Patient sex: M
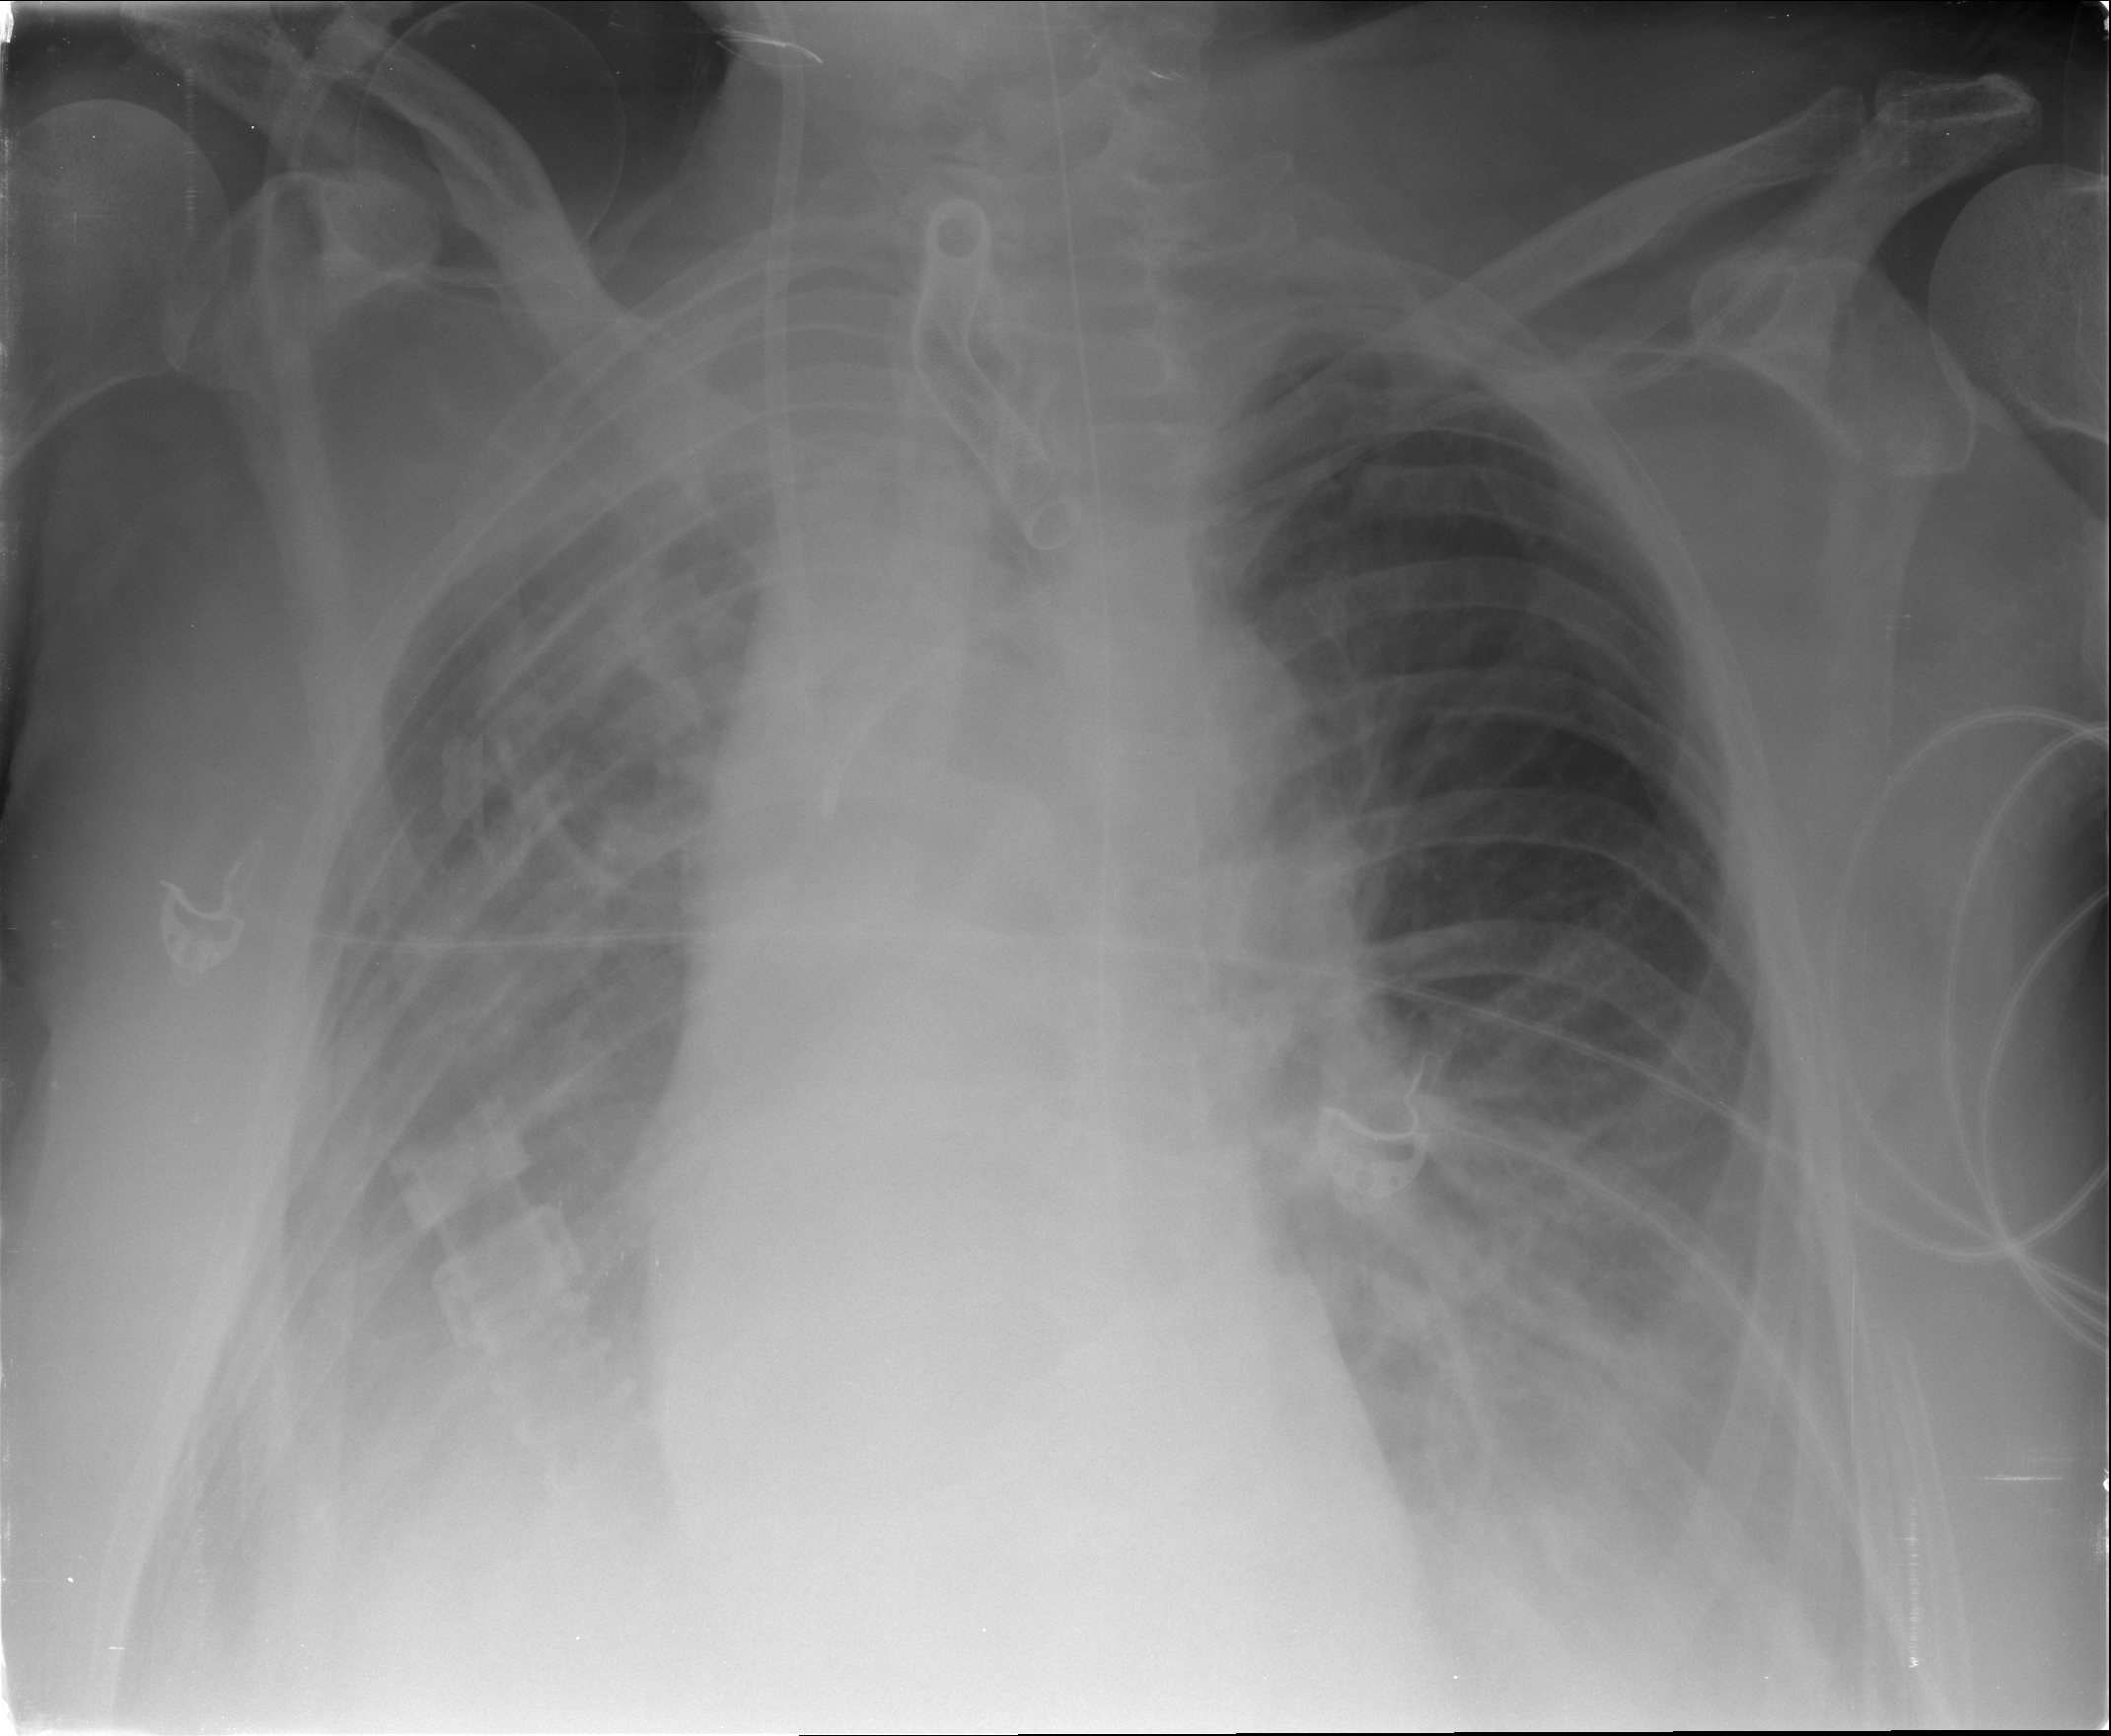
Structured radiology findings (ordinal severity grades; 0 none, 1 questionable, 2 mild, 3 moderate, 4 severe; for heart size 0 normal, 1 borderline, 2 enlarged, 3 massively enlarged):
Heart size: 0
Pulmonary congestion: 1
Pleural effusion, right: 2
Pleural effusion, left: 2
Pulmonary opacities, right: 0
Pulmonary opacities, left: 0
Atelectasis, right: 2
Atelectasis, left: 2